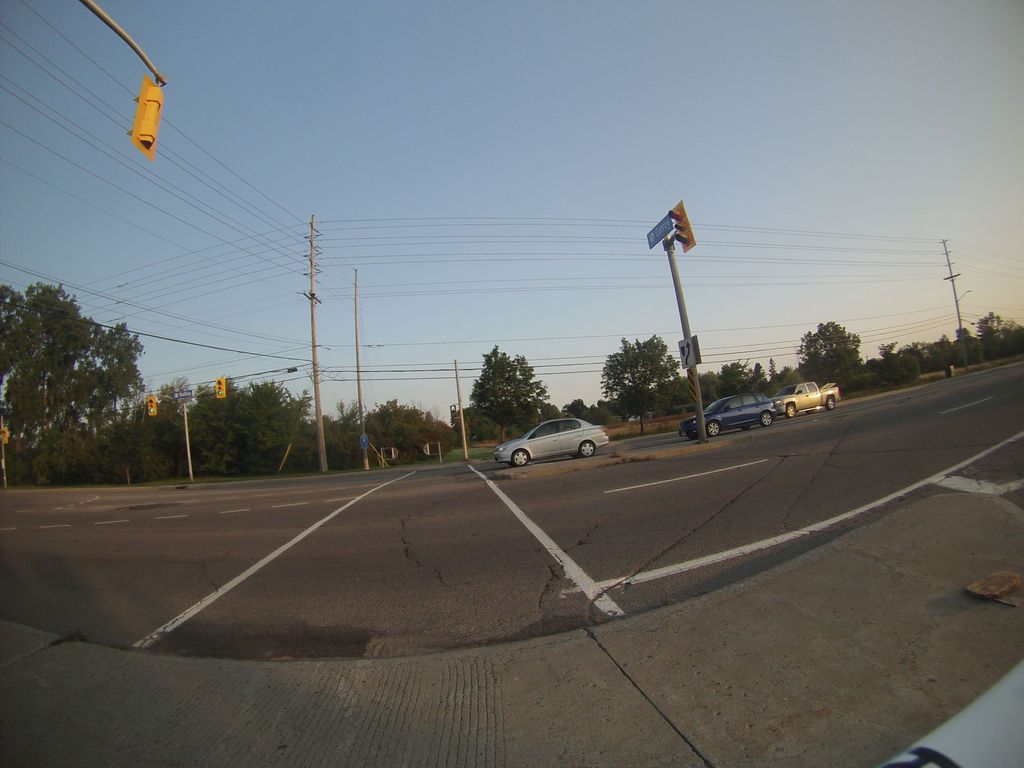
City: ottawa-gatineau